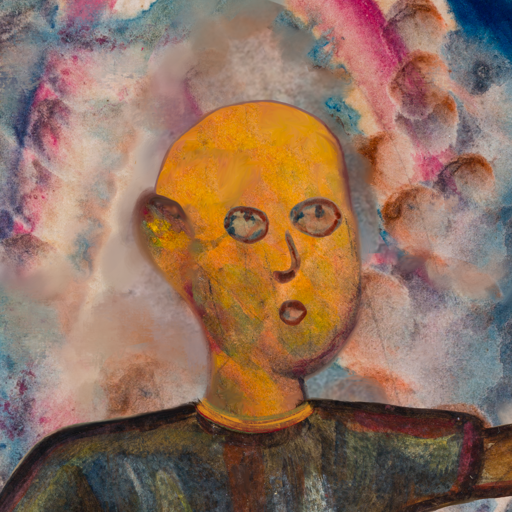
Background: Rupkatha, Head And Neck Side: Gypsy_Mother, Face Side: Orphan, Bust: Mosgoul, Hair Side: Blank, Head Accessory: Blank, Second Necklace: Blank, Necklace: Mother_And_Son_Son, Baby: Blank